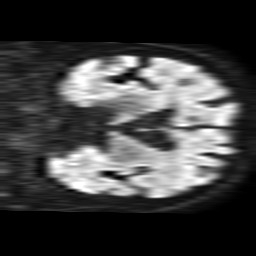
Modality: TRACE
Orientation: coronal
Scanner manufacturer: philips
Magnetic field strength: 1.5 T
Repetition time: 3.487 s
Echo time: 0.07039 s